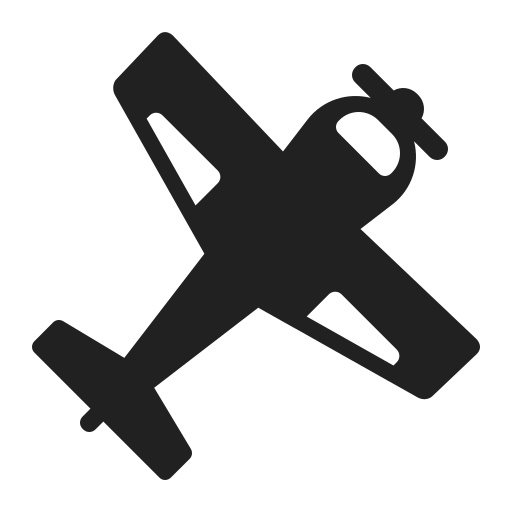
small airplane high contrast